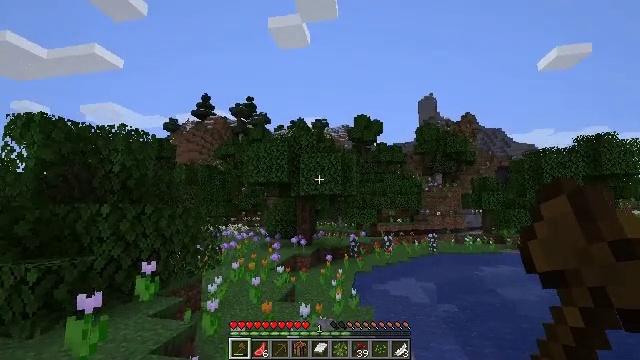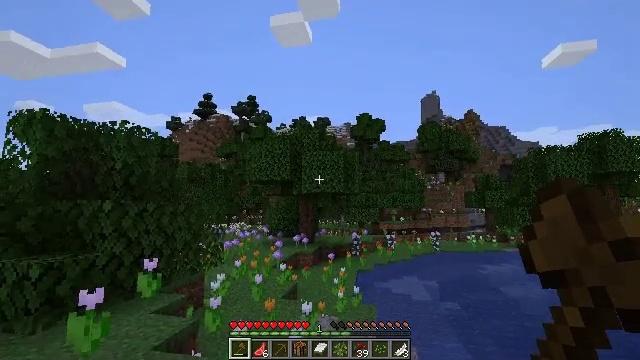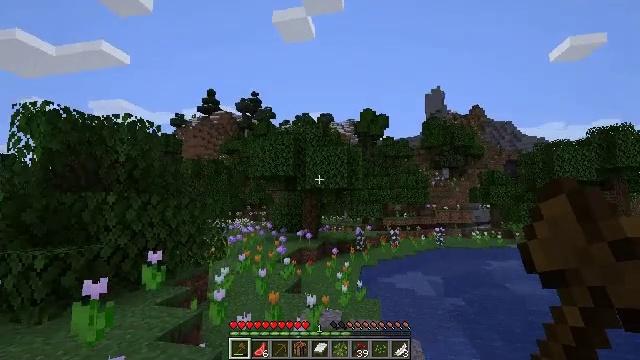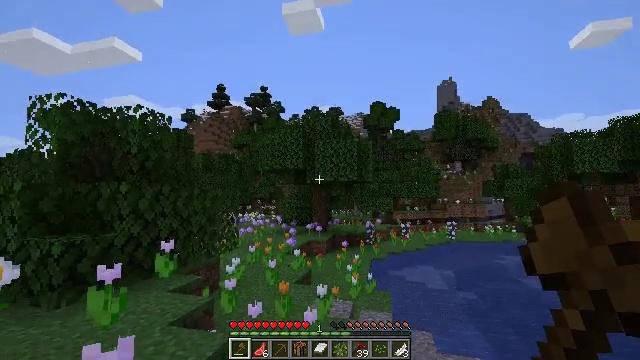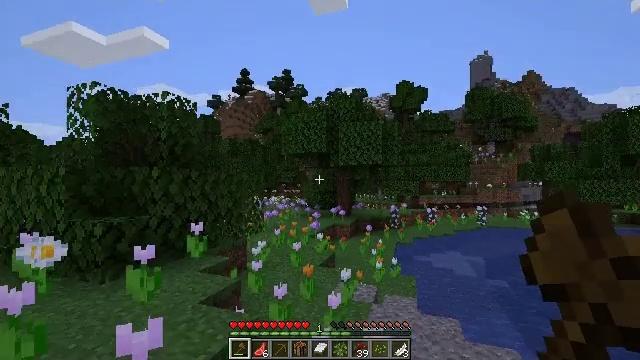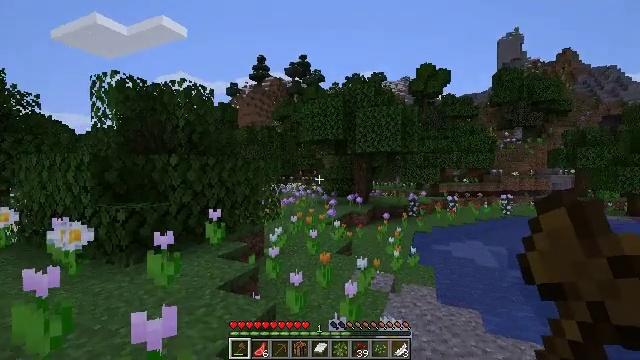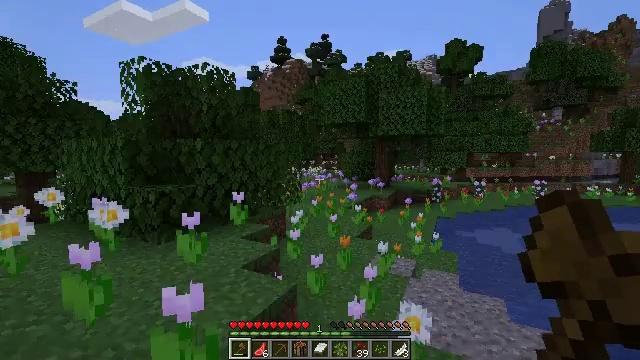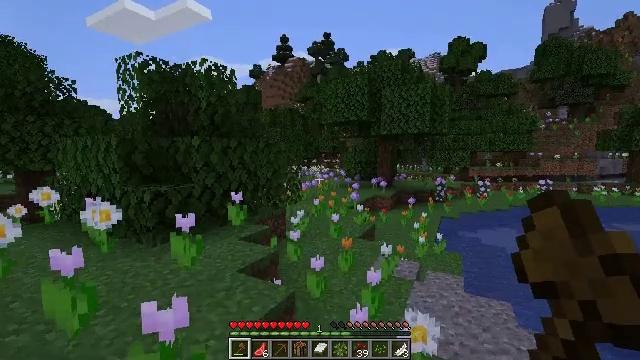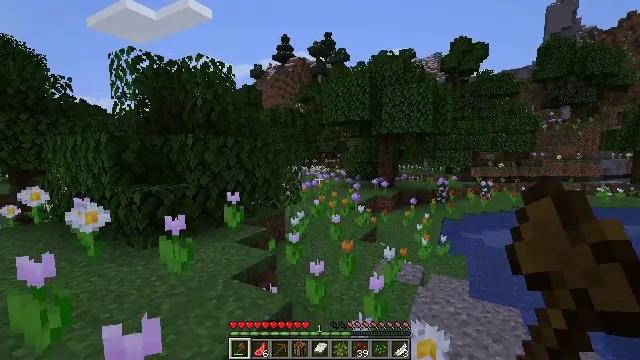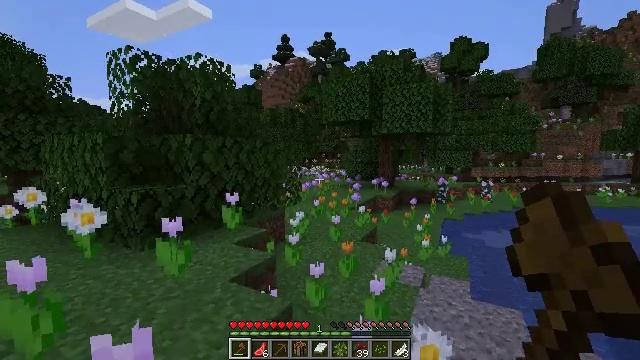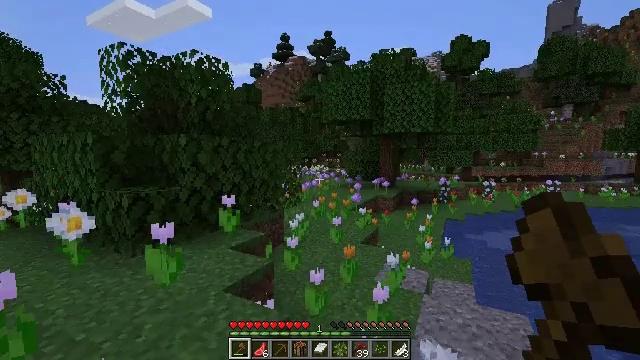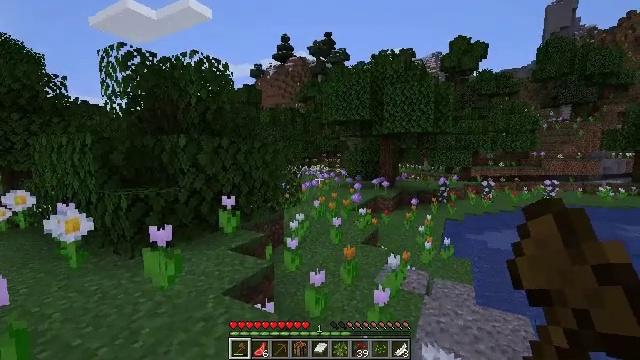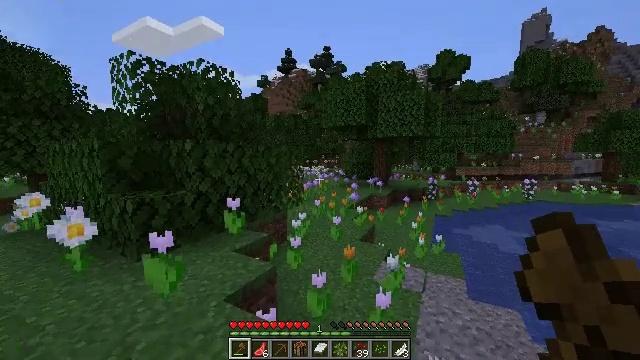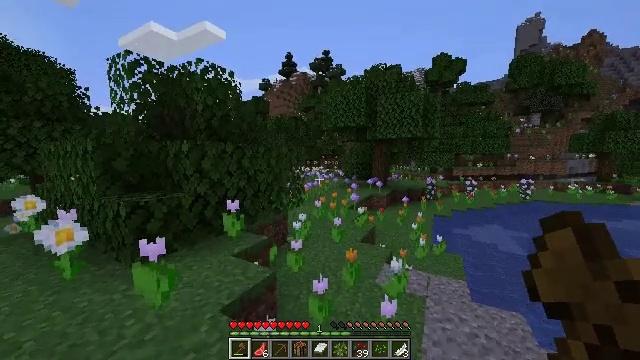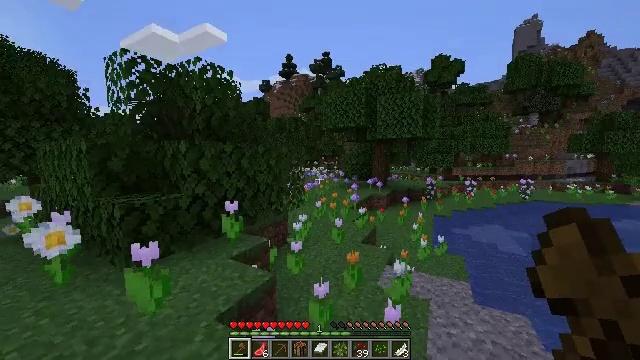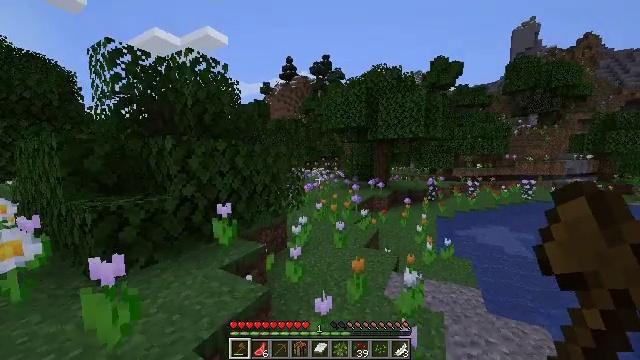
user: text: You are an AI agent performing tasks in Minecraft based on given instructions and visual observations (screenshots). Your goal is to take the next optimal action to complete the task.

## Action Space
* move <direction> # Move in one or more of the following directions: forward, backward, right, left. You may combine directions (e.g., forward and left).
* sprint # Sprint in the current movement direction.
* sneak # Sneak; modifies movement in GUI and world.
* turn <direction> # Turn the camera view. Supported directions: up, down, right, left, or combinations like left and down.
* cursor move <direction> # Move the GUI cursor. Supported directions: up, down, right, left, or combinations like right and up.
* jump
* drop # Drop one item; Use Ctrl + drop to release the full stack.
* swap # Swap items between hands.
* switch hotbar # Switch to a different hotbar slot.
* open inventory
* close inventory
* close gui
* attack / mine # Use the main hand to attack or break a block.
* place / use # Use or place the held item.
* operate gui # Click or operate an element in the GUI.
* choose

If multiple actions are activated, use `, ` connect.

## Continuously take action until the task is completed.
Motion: motion action
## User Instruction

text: Gather red sand by digging.
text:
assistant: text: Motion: move forward
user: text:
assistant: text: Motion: move forward
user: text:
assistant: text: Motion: move forward, turn left and down
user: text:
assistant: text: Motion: turn left and down
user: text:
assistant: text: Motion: turn left and down
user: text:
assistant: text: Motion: move forward, turn left and down
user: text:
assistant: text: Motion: move forward
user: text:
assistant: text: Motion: move forward
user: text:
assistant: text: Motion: no_op
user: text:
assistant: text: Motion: move forward
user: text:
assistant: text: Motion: move forward
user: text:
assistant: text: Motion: move forward
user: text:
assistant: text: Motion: move forward
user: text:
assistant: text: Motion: move forward
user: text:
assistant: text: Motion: move forward
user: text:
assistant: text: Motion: move forward
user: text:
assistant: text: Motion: move forward, turn right
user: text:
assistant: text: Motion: move forward
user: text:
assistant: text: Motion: move forward, turn right
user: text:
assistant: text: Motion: move forward, turn right
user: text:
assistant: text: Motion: move forward
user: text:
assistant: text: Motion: move forward
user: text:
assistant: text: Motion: move forward
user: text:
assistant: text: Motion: move forward
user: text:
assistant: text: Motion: move forward
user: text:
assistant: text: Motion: move forward
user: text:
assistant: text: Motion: move forward
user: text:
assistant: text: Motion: move forward
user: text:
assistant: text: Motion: move forward, turn left
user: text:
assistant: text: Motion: move forward, turn left